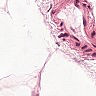
Metastatic tissue present: no